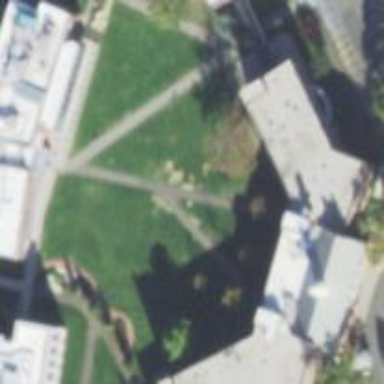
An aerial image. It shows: View of university building.